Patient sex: F
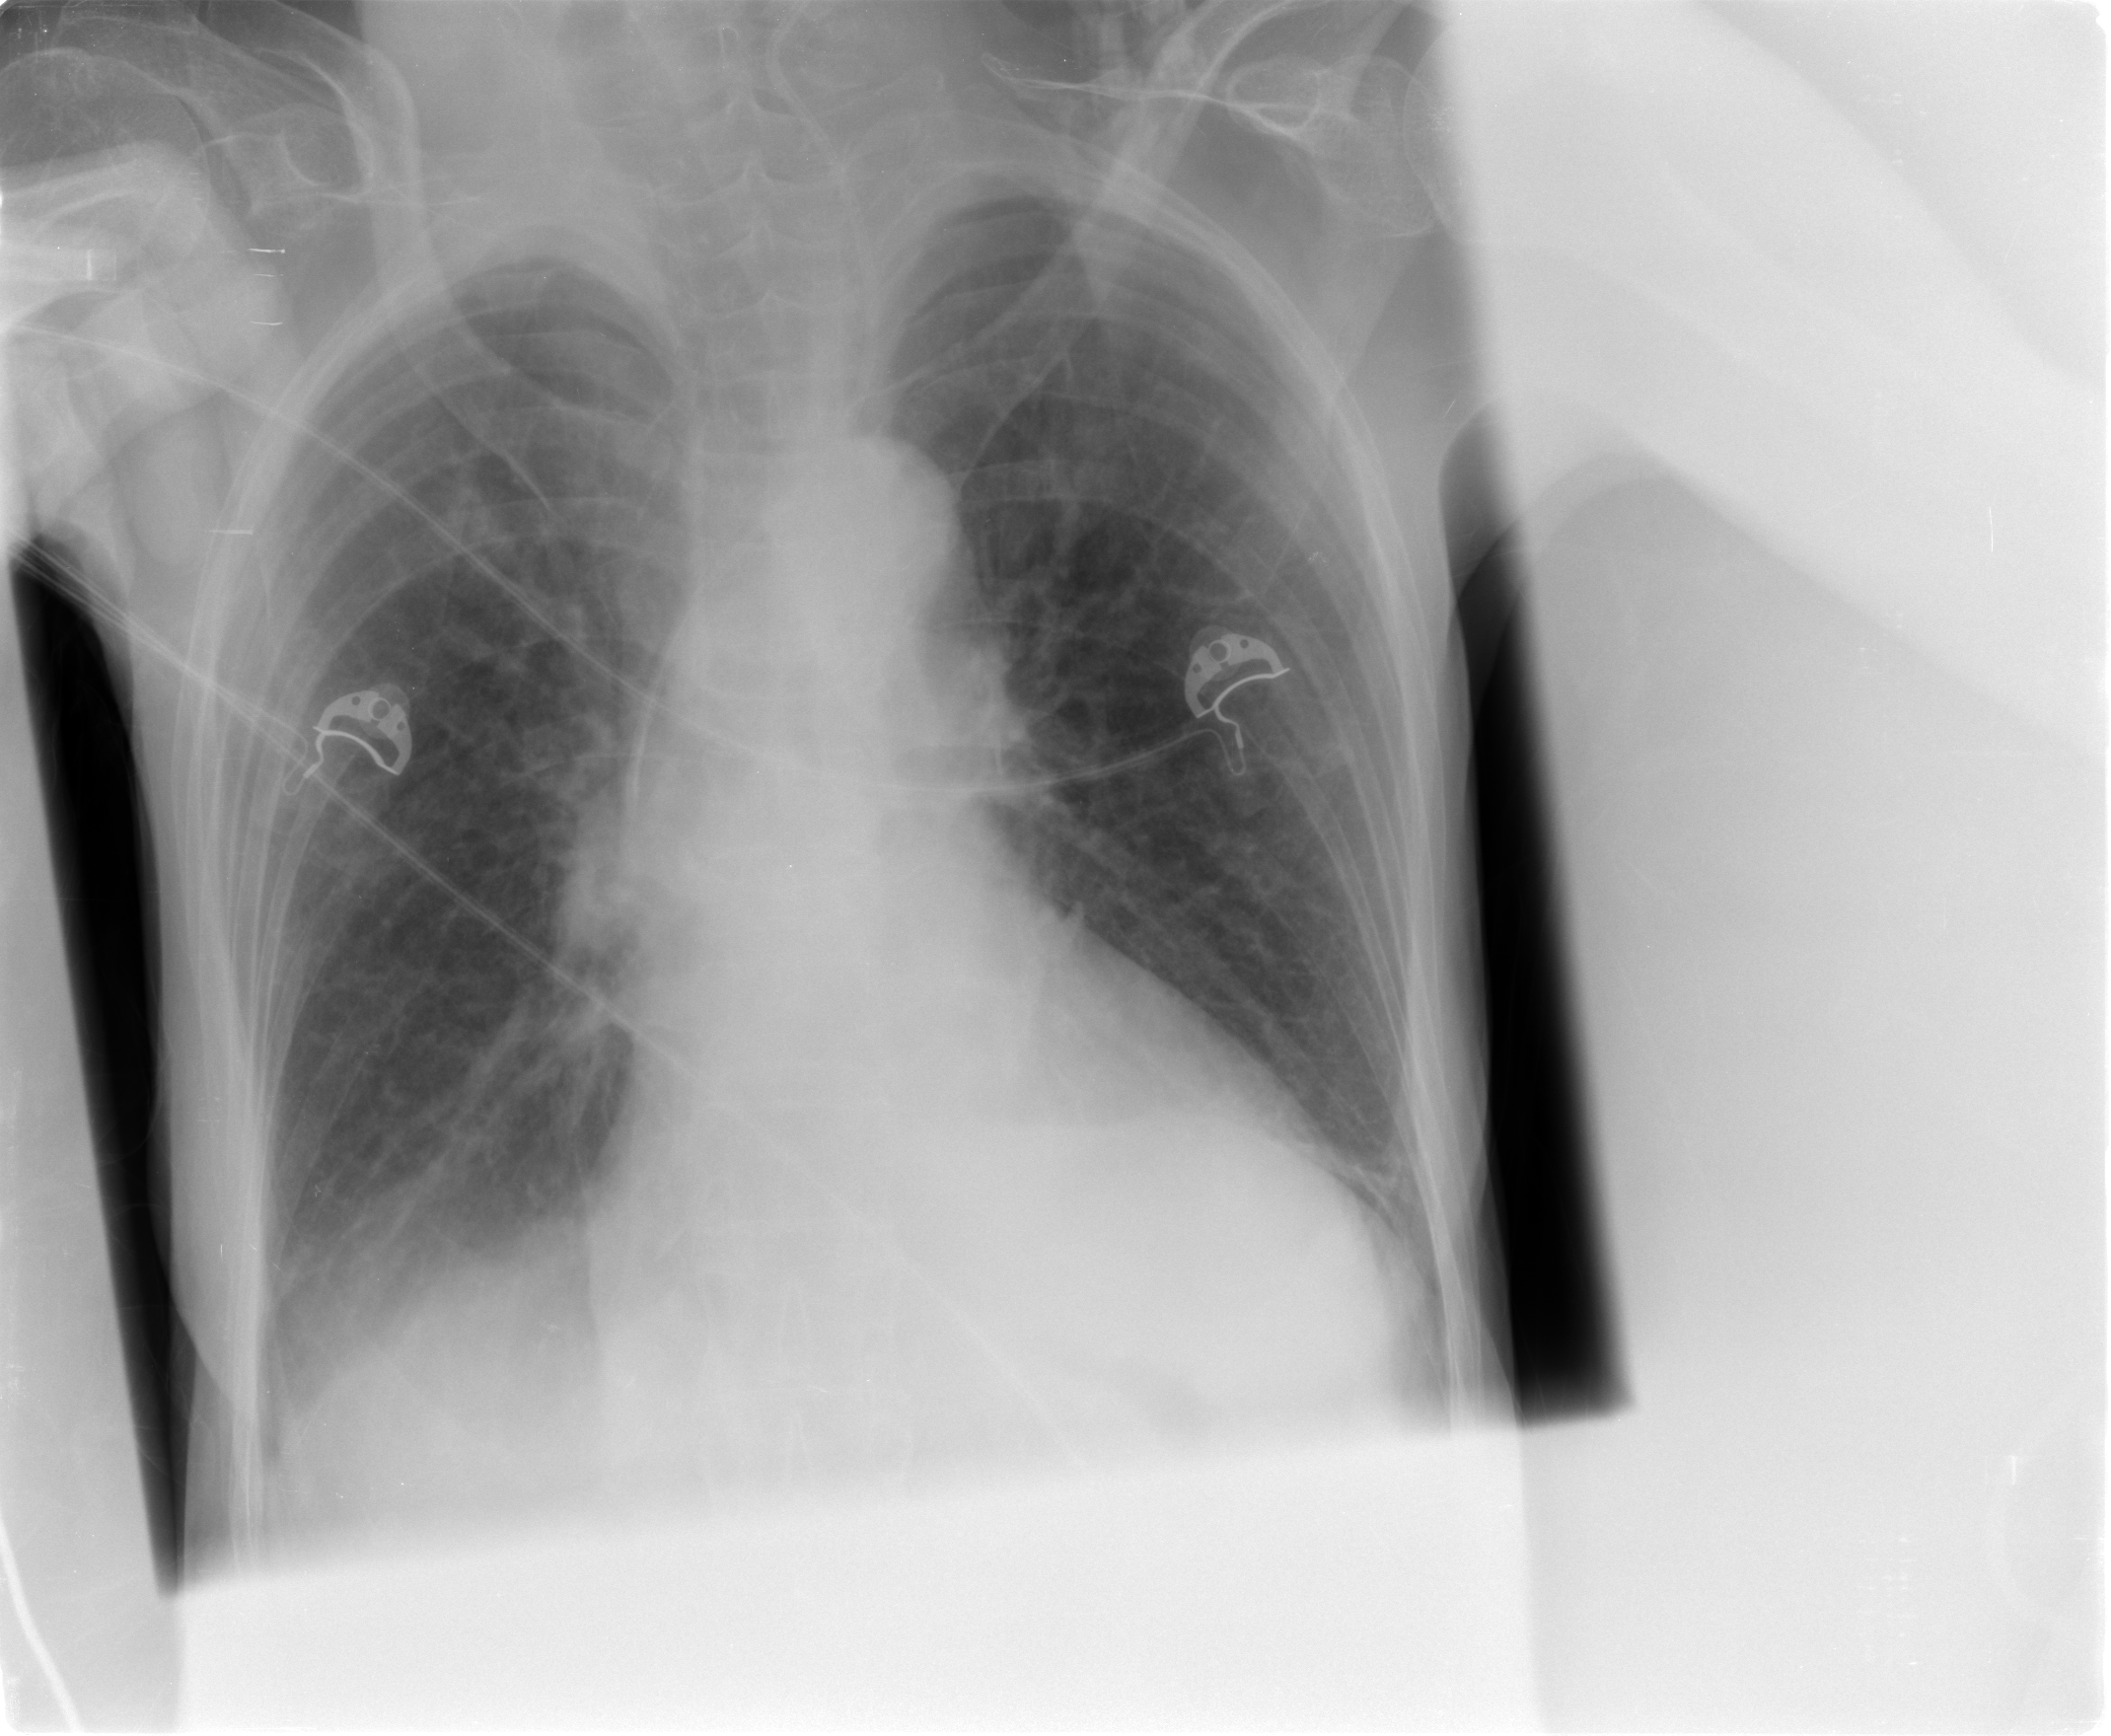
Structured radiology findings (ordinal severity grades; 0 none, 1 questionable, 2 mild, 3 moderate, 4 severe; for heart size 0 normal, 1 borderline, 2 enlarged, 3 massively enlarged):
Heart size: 2
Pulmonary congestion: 0
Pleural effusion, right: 2
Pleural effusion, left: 0
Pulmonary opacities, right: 0
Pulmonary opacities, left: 0
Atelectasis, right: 2
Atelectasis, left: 0